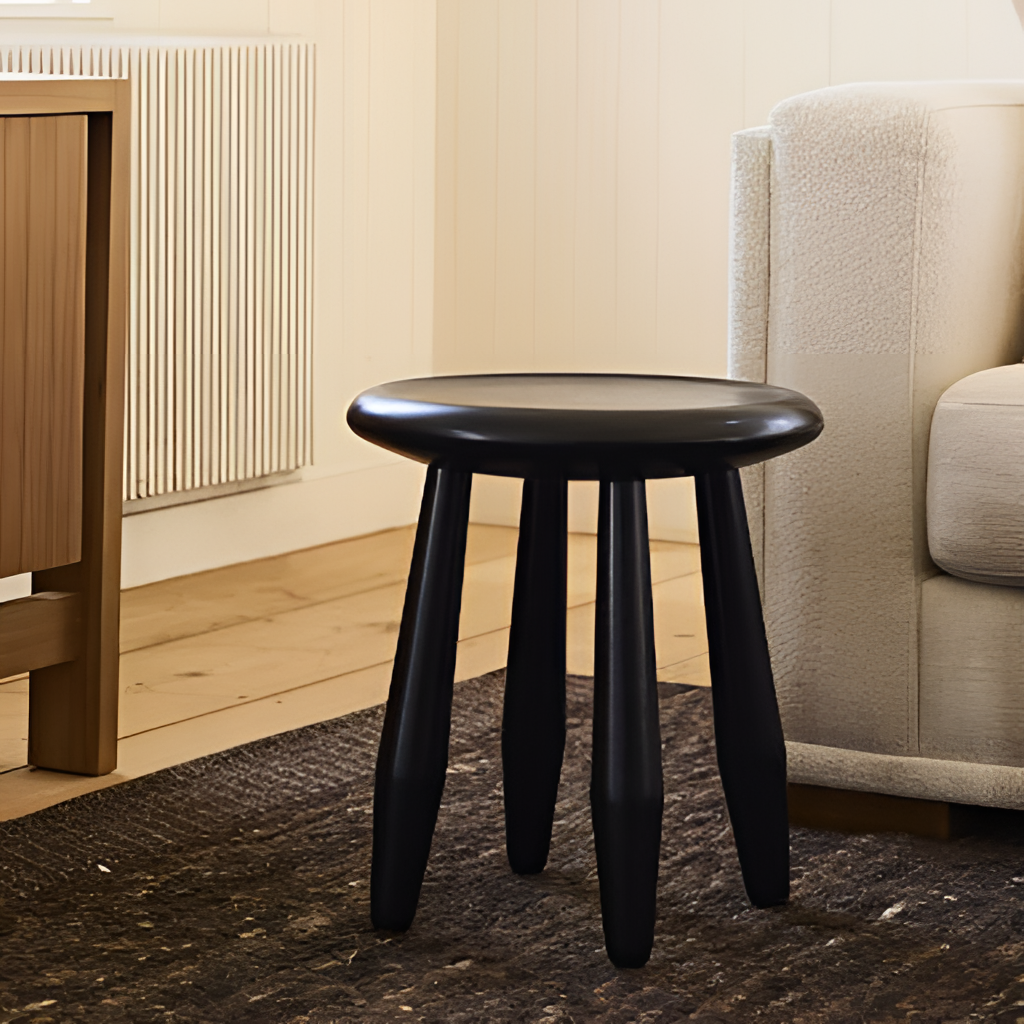
wood side table, living room, cream wood wallpaper, with vertical panel pattern, wood flooring, with plank pattern, modern